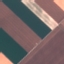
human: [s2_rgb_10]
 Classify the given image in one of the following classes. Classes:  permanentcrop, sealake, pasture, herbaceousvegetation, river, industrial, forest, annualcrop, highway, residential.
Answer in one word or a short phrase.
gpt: AnnualCrop